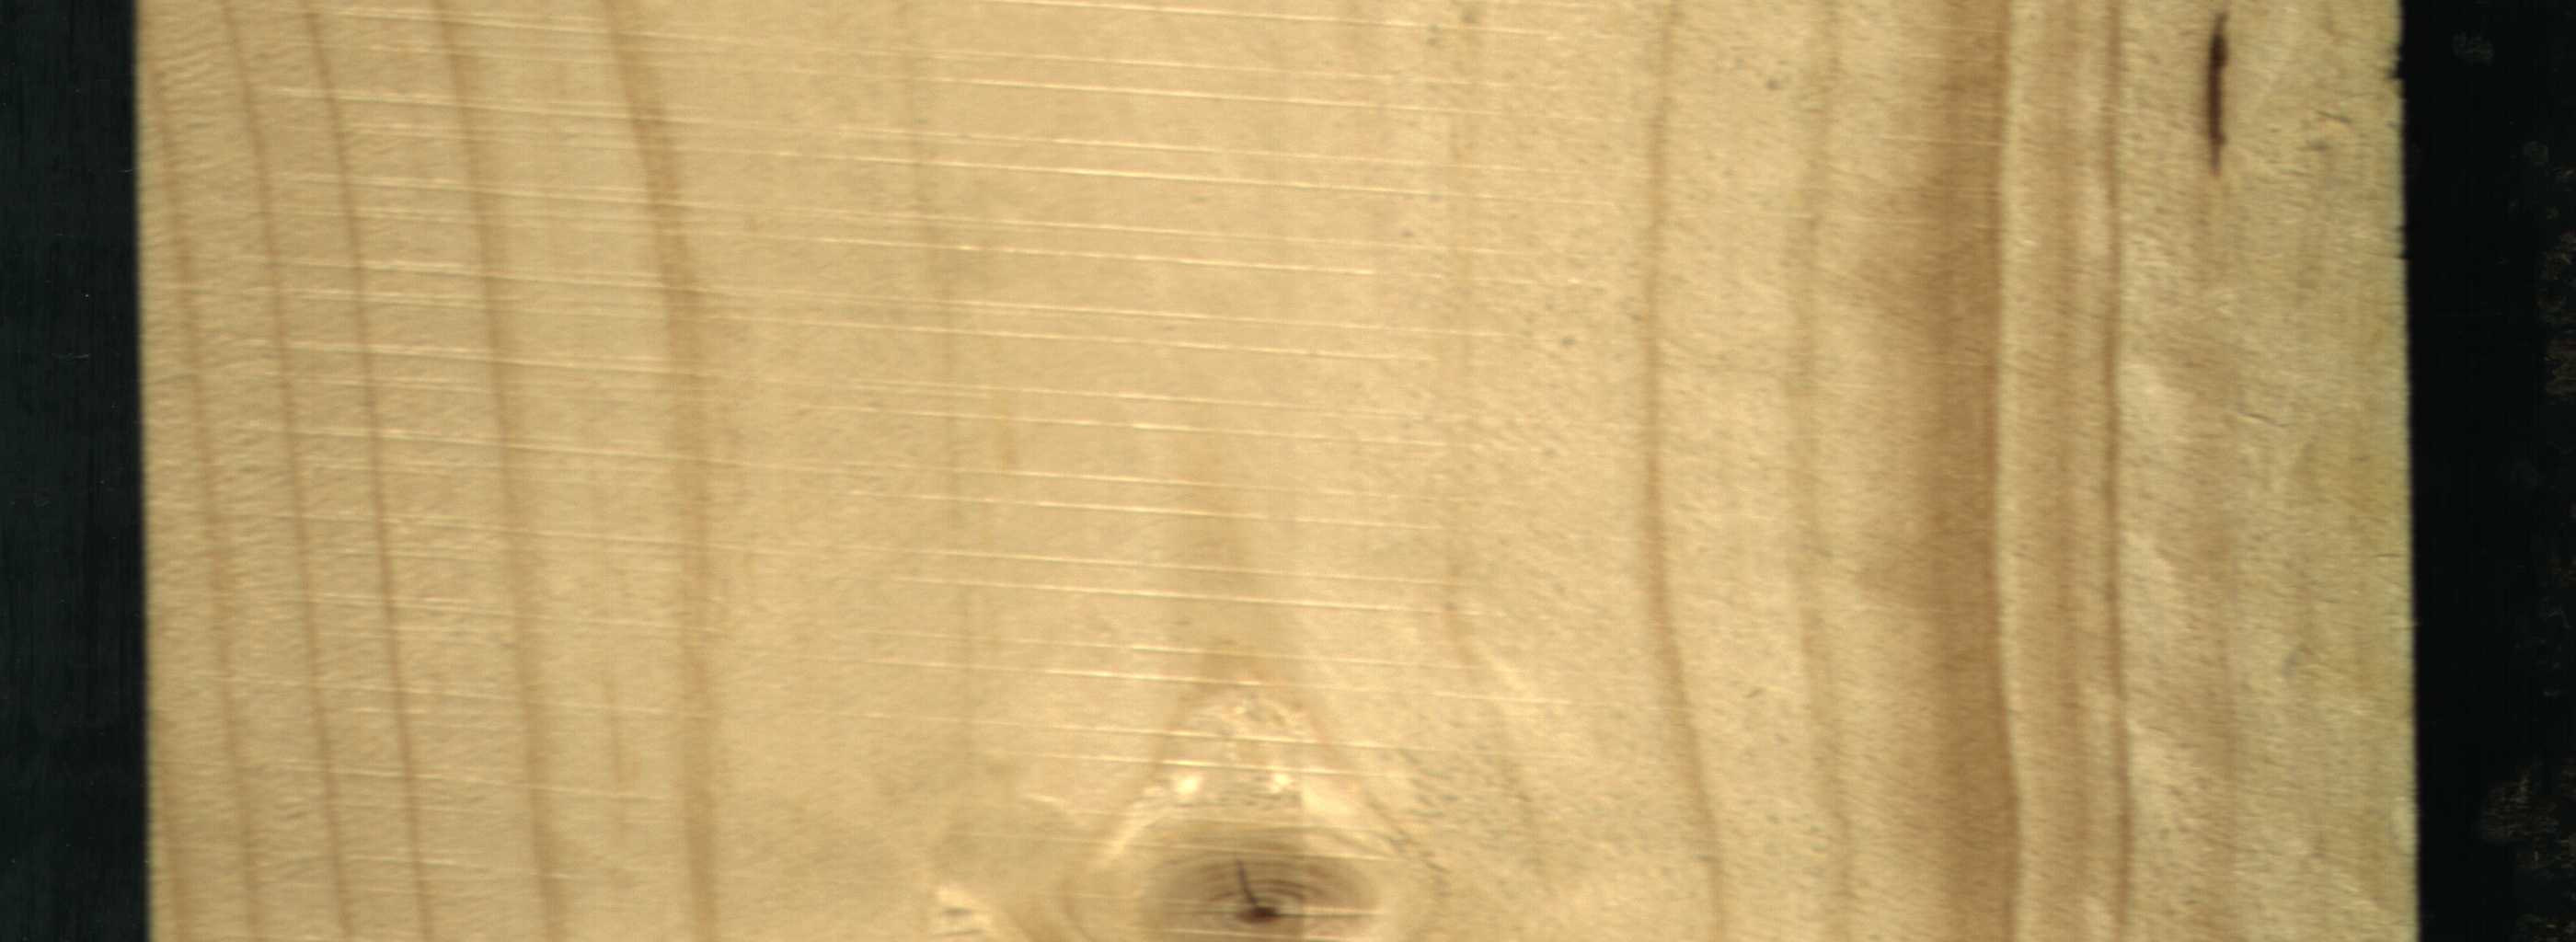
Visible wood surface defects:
resin
knot_with_crack